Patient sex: F
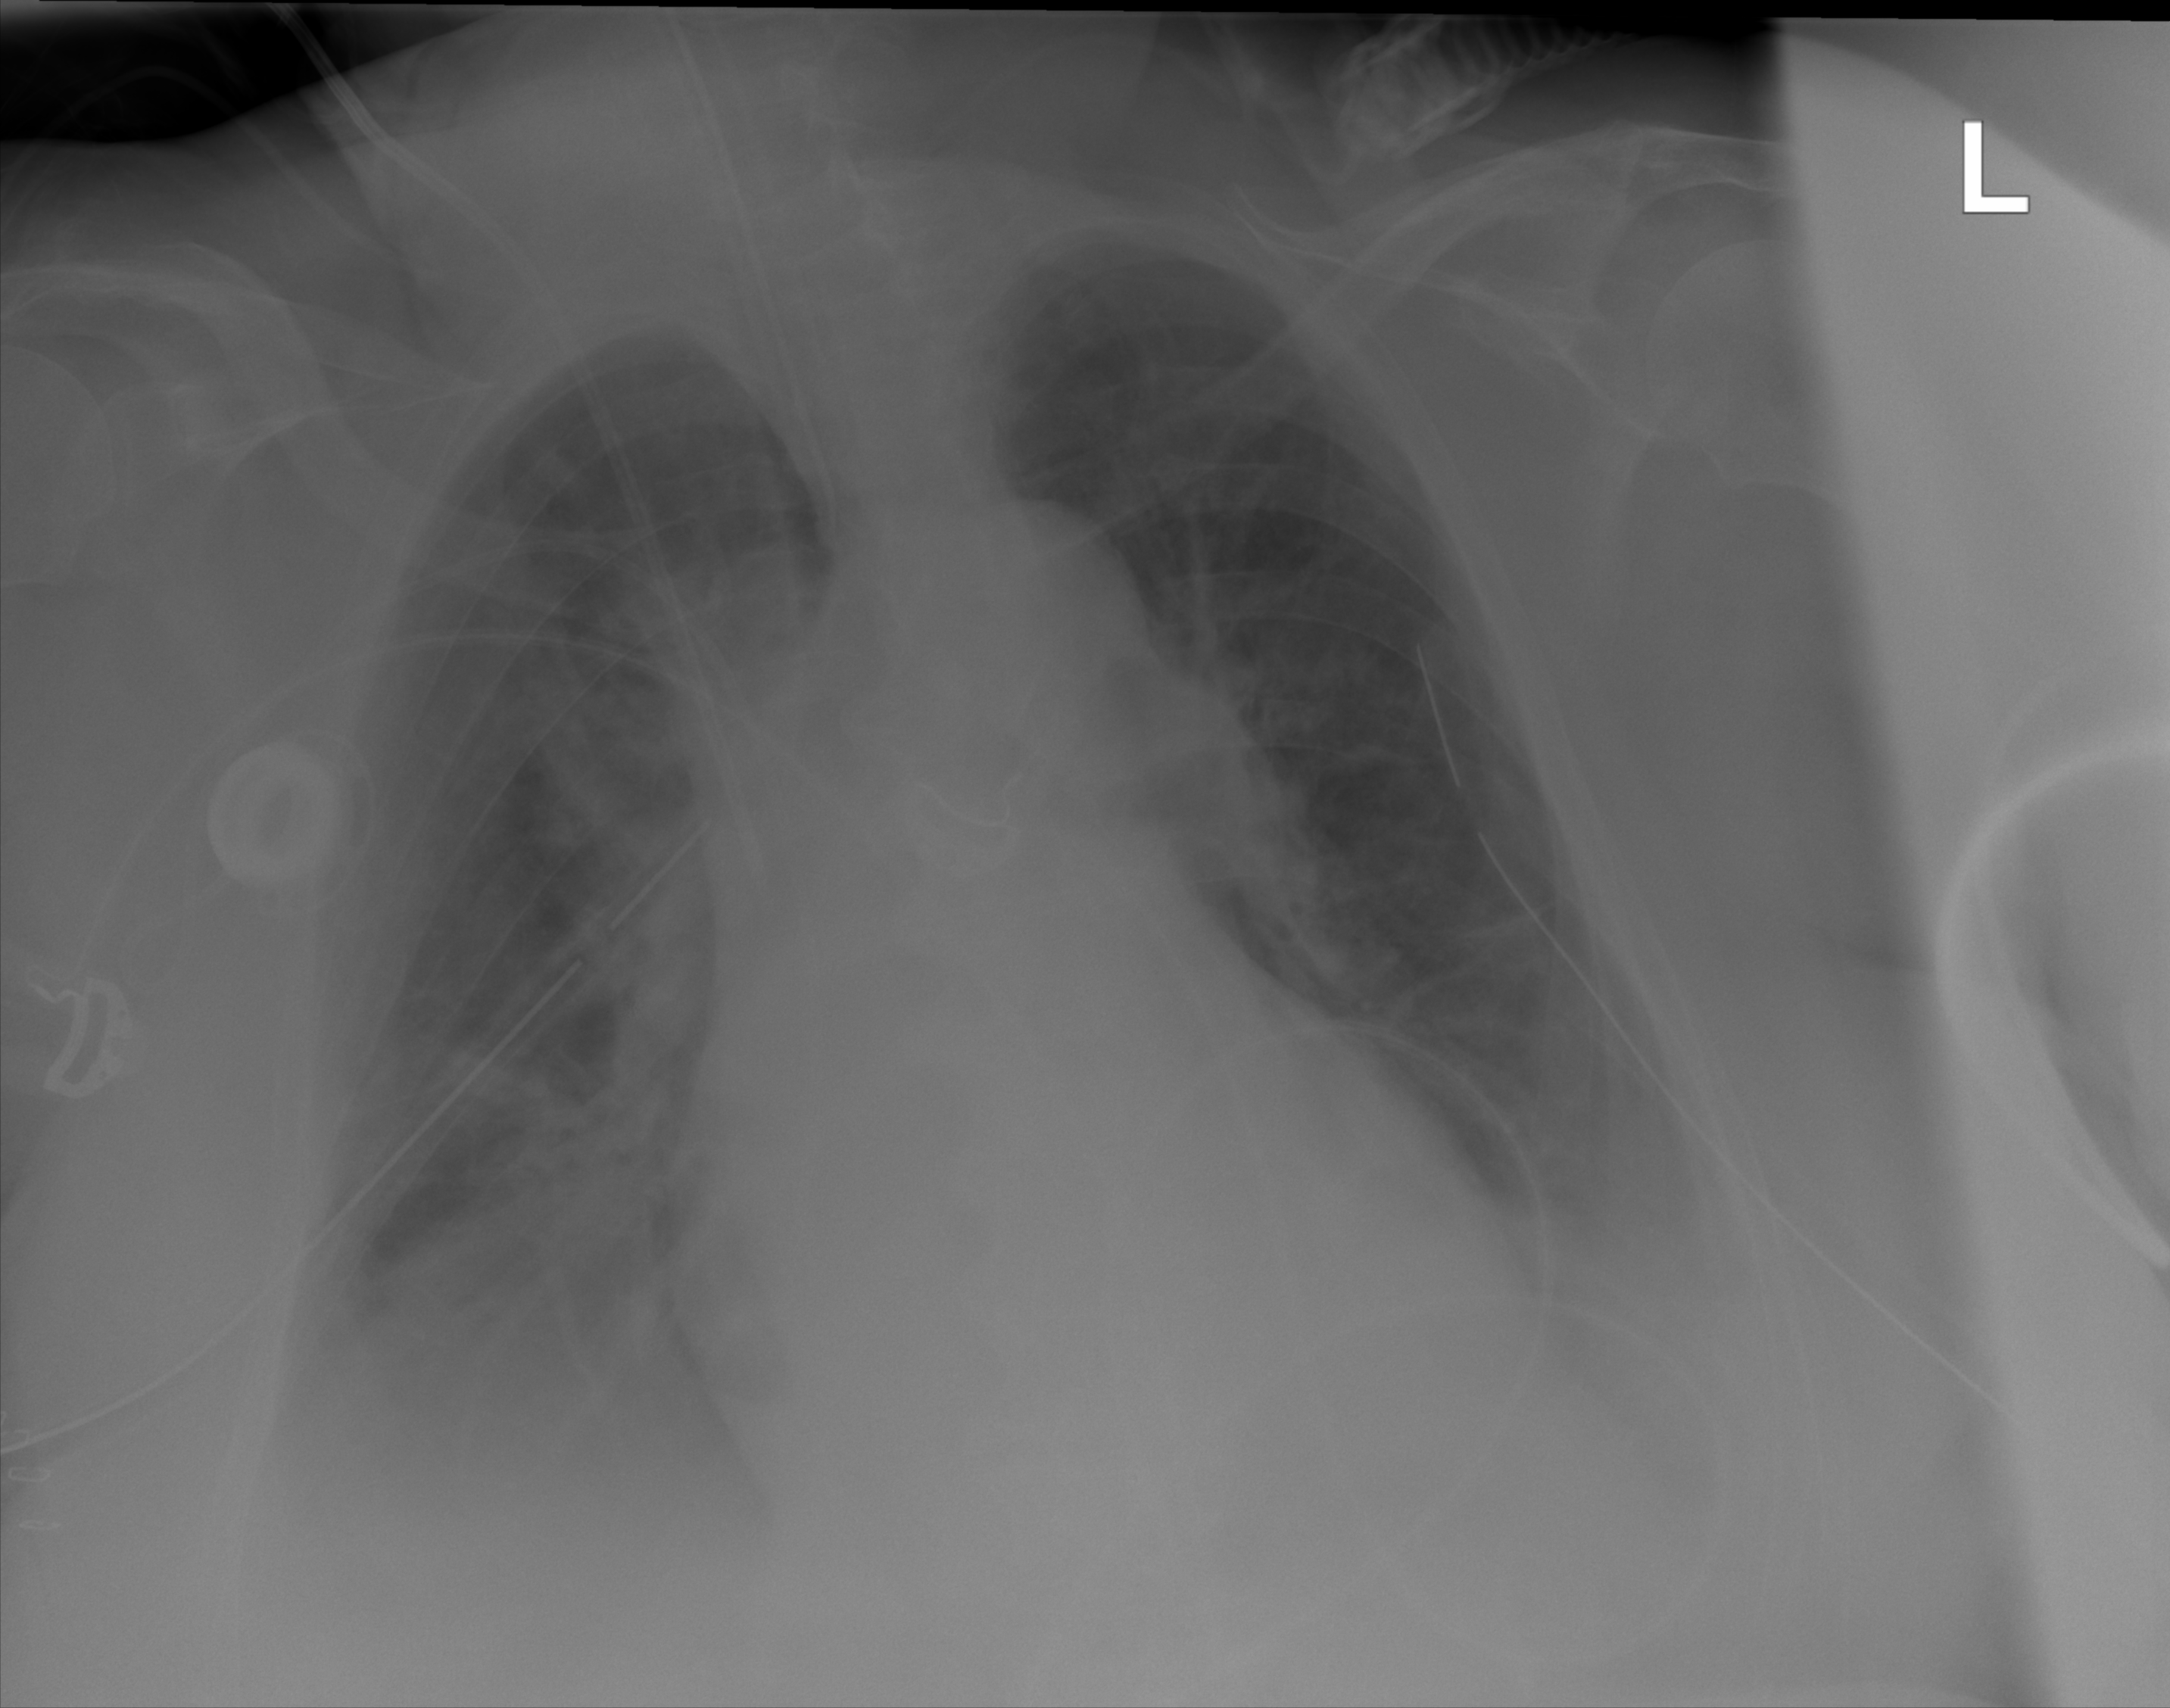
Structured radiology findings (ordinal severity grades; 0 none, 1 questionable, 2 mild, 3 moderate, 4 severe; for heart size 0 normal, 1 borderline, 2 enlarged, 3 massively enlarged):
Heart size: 2
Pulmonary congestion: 2
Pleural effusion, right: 3
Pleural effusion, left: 3
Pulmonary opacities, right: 2
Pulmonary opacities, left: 2
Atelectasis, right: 3
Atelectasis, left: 2